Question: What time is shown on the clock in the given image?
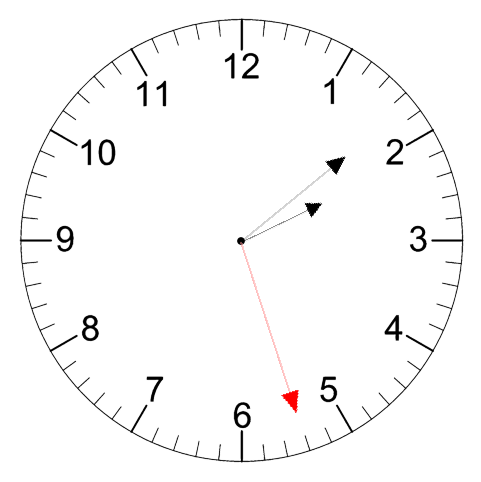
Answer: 02:08:27